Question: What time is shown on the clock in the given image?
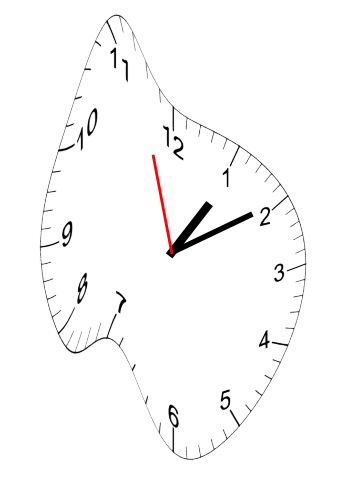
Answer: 01:09:57